Question: After reading the following question (<URL> I have a similar problem as the OP, but the proposed answer does not seem to solve mine.
I define a custom header as such in a call to my locally hosted server (through Postman):
@Igor: I actually use Postman, so I just added the curl code to demonstrate what I did. I guess it would be better to include a screenshot:

And this is the code in my controller which tries to read said header:
'''
def authenticate_through_header
custom_header_value = request.headers['custom_header']
end
'''
However, this return 'nil'. On the other hand, 'request.headers['HTTP_CUSTOM_HEADER']' returns the value. According to the question I linked to initially, I should be able to get the value through passing the name within the brackets [ ] - is this something which has been changed in newer Rails versions?
Cheers :-)
: It also works to access the variable in the following way: 'request.headers['custom-header']'. So apparently it works to replace the underscore with a hyphen, which seems weird.
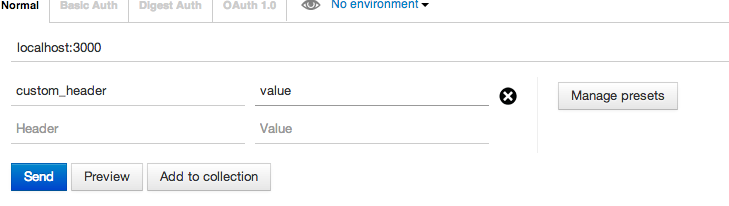
Answer: Yes, it has changed in 'Rails 4'. <URL>.
Now custom variables are always prepended with 'HTTP_' and '_''-', except for <URL>.
HTH
EDIT: Just checked again, '-' in variables are getting replaced with '_' and being prepended with 'HTTP_'. In above link, check 'line number 91-94':
'''
key = key.upcase.tr('-', '_')
'''